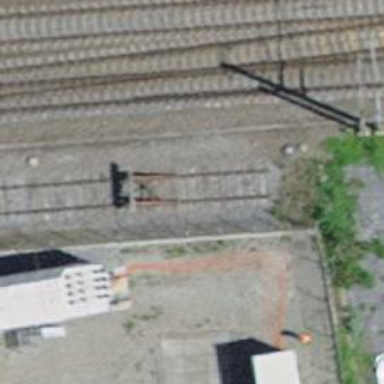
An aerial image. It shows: Railway buffer stop.